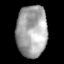
Tissue: lung
Cell type: Epithelial cells
Senescence score: 0.221
Nuclear area (px): 1559
Mean DAPI intensity: 164.178